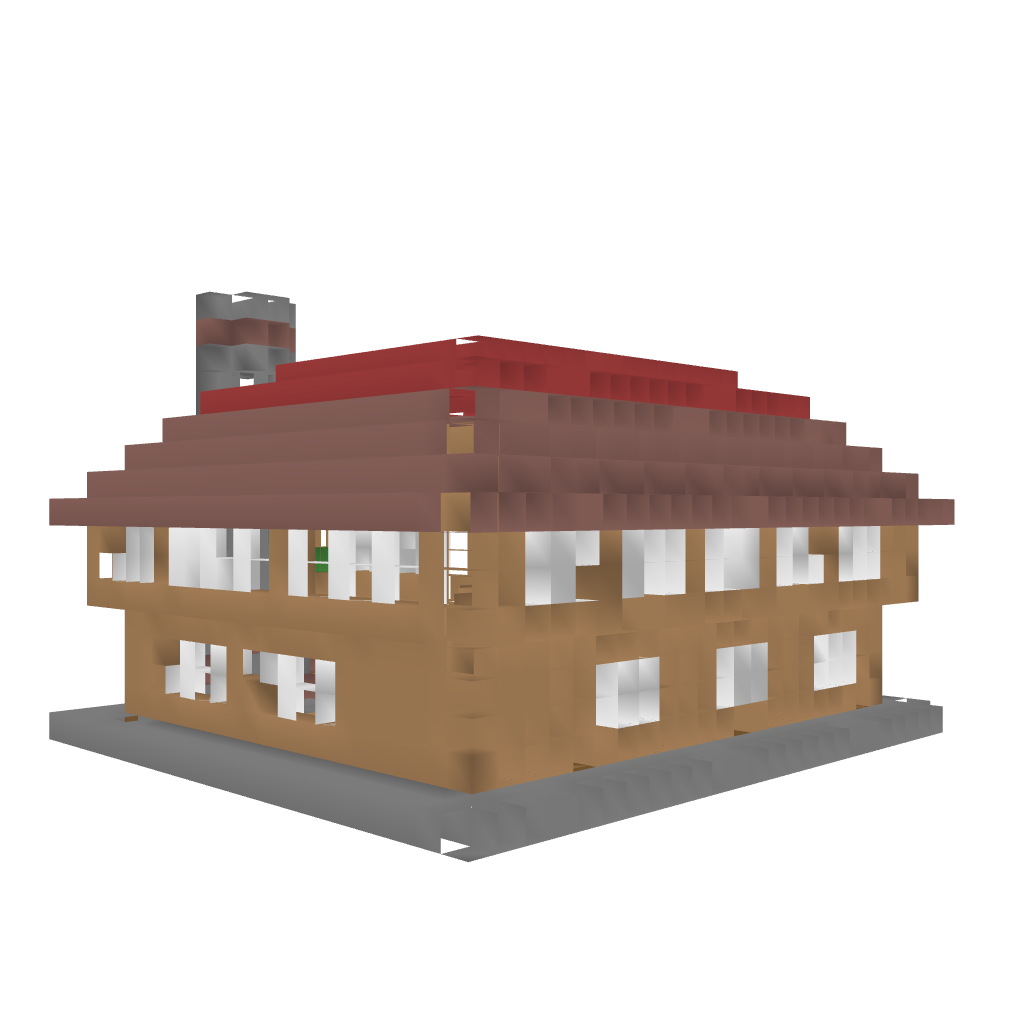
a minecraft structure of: A medium Inn good quality